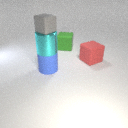
large cyan metal cylinder above large blue rubber cylinder